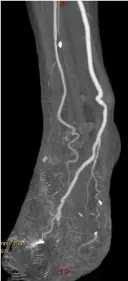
MIP visualisation of the plantar arch arteries. Coronal.
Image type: radiology (ct)